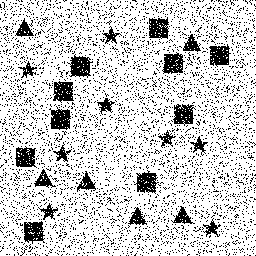
Squares: 10
Triangles: 6
Stars: 8
Total shapes: 24